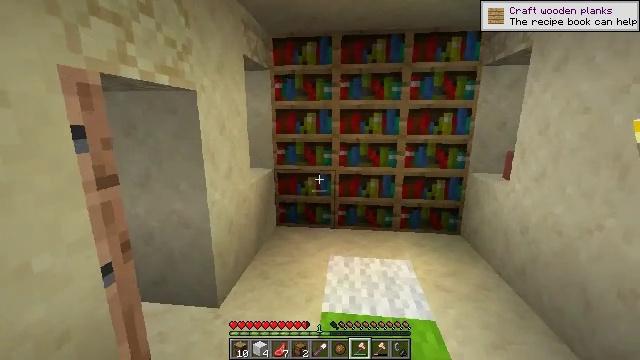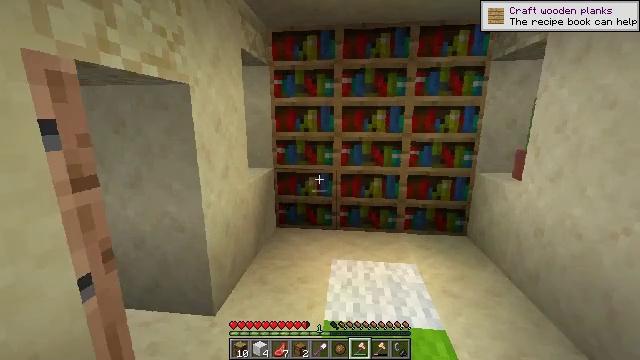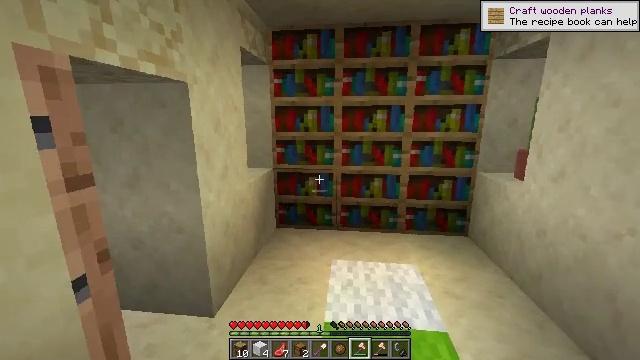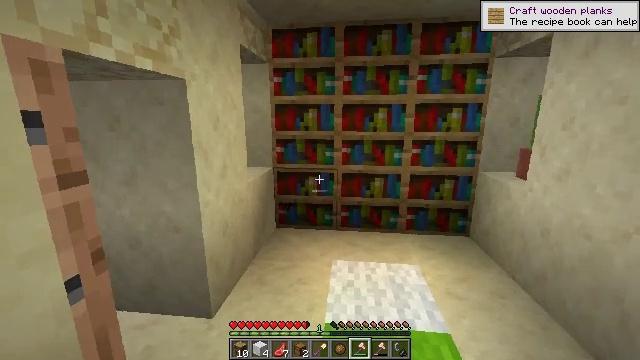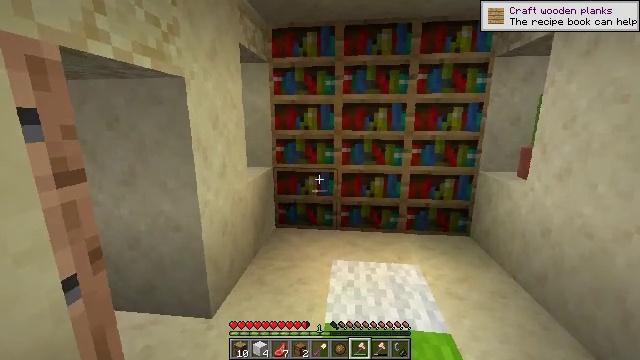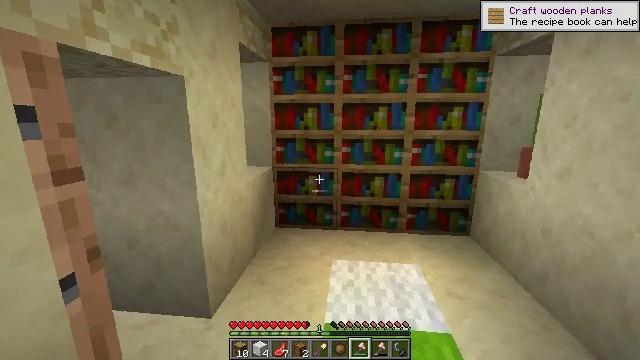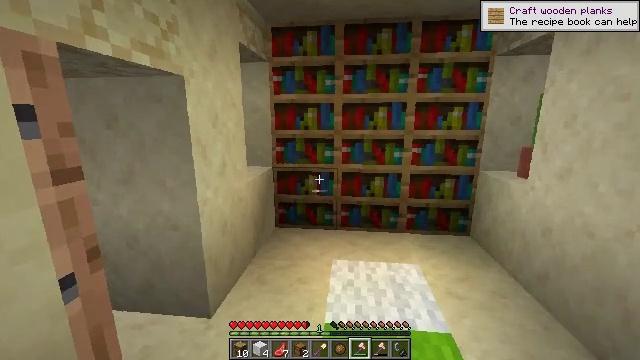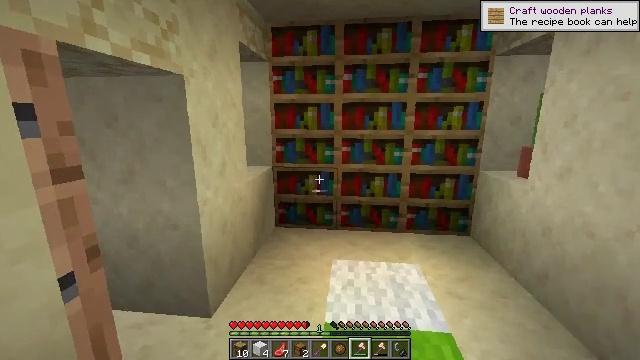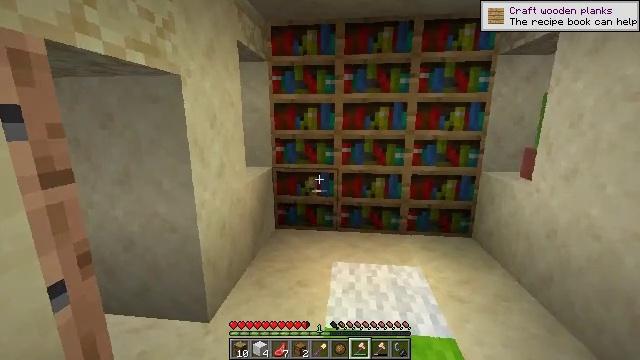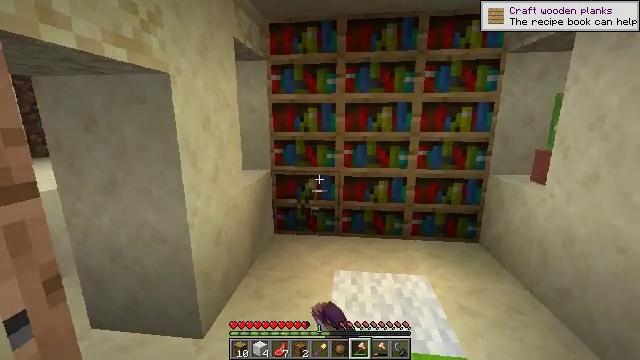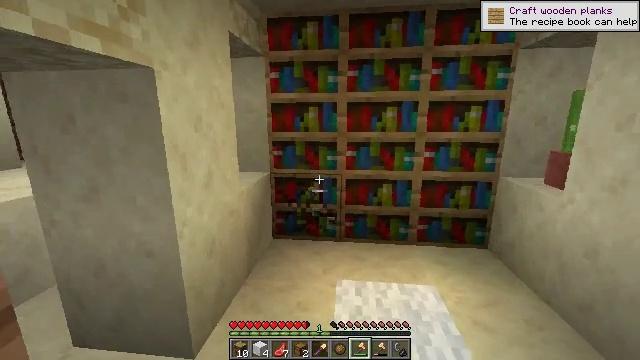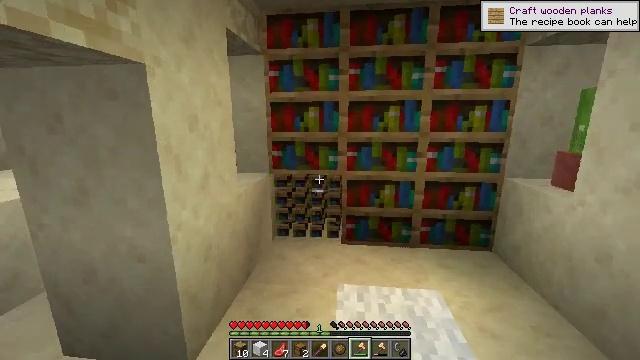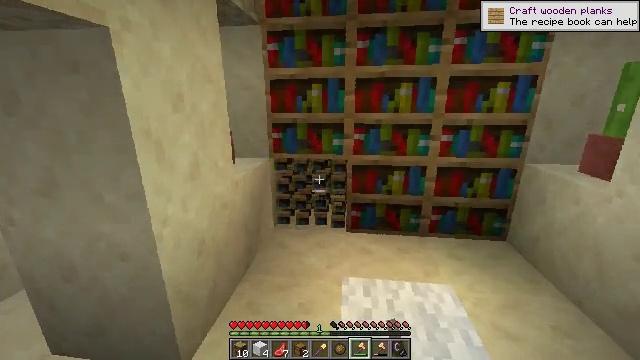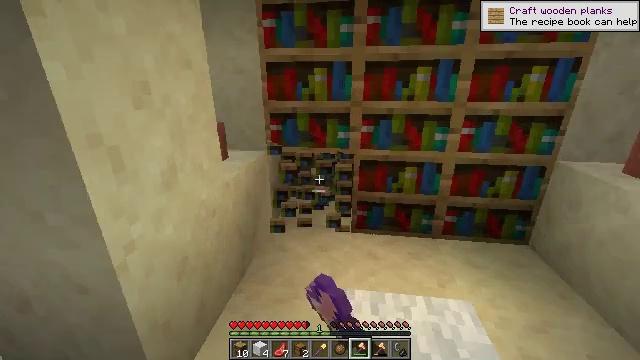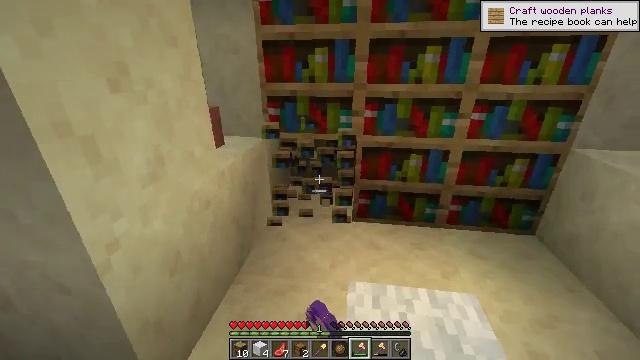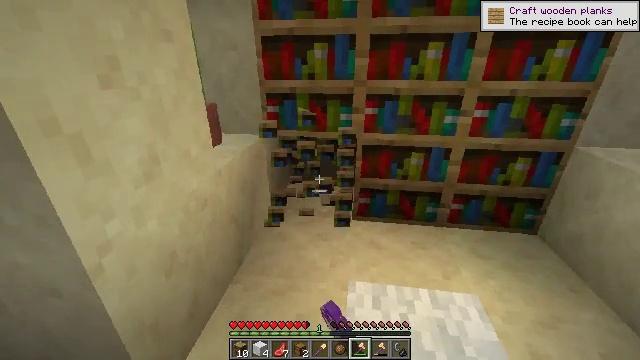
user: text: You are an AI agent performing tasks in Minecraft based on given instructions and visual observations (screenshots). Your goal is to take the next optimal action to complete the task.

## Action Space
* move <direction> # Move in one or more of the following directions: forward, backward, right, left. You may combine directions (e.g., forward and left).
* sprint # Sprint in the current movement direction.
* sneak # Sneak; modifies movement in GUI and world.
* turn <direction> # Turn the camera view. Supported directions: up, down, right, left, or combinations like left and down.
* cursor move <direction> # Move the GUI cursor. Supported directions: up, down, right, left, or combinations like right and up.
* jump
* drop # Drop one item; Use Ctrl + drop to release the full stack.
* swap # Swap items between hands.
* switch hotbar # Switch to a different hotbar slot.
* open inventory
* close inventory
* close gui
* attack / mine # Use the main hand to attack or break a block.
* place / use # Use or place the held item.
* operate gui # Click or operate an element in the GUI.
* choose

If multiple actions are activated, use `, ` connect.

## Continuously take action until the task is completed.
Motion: motion action
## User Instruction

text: Destroy the bookshelf.
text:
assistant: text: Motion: attack / mine
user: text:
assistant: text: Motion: attack / mine
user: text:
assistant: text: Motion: attack / mine
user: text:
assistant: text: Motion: attack / mine
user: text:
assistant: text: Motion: attack / mine
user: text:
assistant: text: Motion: attack / mine
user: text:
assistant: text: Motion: attack / mine
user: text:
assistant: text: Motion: move forward, attack / mine
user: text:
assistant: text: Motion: move forward, attack / mine
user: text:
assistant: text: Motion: move forward, attack / mine
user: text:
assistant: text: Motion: move forward, attack / mine
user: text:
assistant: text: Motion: move forward, turn down, attack / mine
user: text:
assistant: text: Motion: move forward, turn down, attack / mine
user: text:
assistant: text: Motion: turn down, attack / mine
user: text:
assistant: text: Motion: attack / mine
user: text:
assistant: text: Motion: attack / mine
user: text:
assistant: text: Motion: attack / mine
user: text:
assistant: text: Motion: attack / mine
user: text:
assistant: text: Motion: attack / mine
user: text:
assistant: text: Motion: turn right, attack / mine
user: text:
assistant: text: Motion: turn right and up, attack / mine
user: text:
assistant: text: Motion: turn right and down, attack / mine
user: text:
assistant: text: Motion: attack / mine
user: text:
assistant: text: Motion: attack / mine
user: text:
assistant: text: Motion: attack / mine
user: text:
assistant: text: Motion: attack / mine
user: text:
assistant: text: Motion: attack / mine
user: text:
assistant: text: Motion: attack / mine
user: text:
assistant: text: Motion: attack / mine
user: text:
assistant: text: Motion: move forward, attack / mine